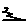
Label: zigzag